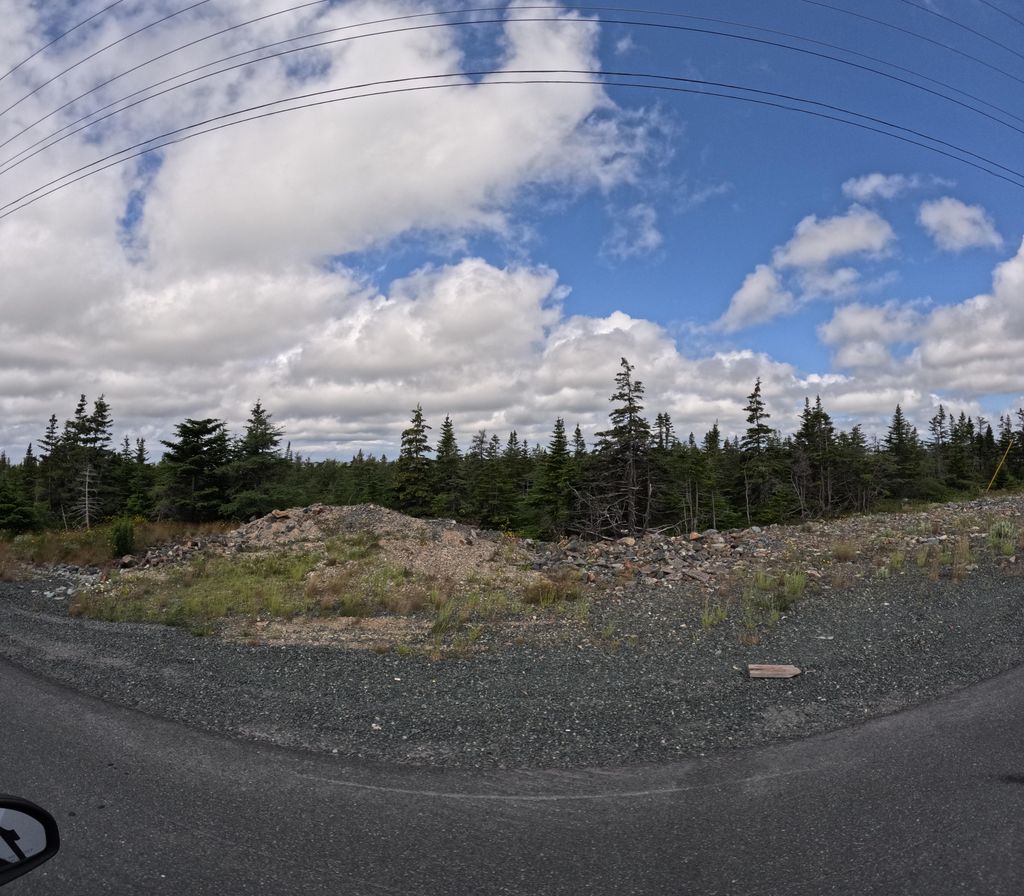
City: st_johns